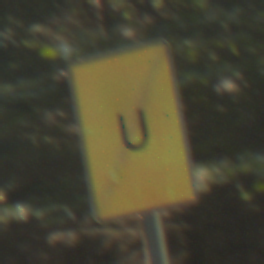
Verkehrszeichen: EndeUmleitung
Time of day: MorningAfternoon
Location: Outdoor (Nature)
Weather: Clear
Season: NotSpecified
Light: Natural